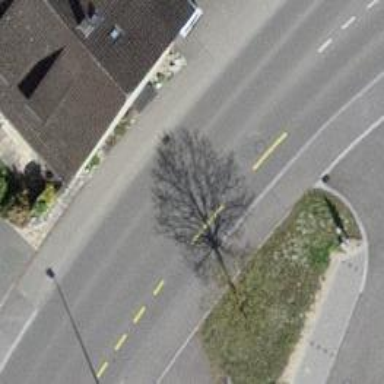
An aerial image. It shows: Zebra crossing on the road.